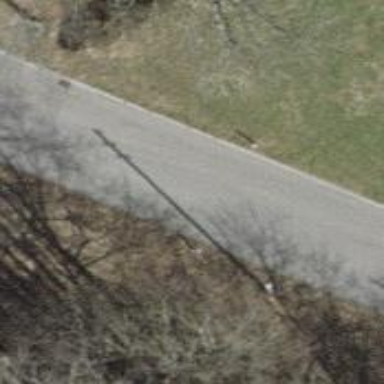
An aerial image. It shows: Minor power line.